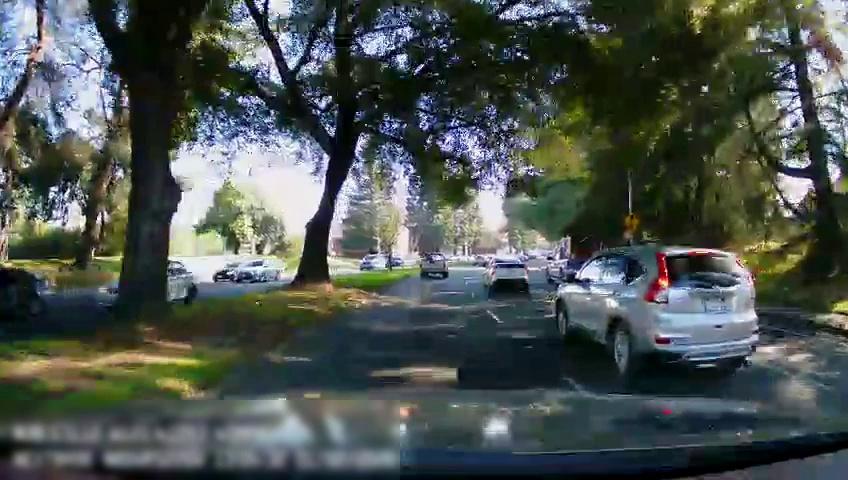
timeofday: Day
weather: Sunny
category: Drivable Space
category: Drivable Space
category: Vehicles | Car
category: Vehicles | Car
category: Vehicles | Car
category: Vehicles | Car
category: Vehicles | Car
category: Vehicles | Car
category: Vehicles | Truck
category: Vehicles | Truck
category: Vehicles | SUV
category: Vehicles | Car
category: Lanes | Current Lane
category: Lanes | Current Lane
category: Lanes | Alternate Lane